Question: I'm writing a model exporter. I want to rotate my whole model 90 degrees in X-axis in the exporter script. The problem is, if the model contains more than one mesh, the mesh positions are wrong. Here's a relevant section of my exporter:
'''
objects = [Object for Object in context.selected_objects if Object.type in ("MESH")]
for obj in objects:
...
mat_x90 = mathutils.Matrix.Rotation(-math.pi/2, 4, 'X')
obj.data.transform(mat_x90)
object[ OBJ.MAT ] = obj.matrix_world.copy()
object[ OBJ.LOC ] = object[ OBJ.MAT ].to_translation()
object[ OBJ.ROT ] = object[ OBJ.MAT ].to_quaternion()
object[ OBJ.SCA ] = object[ OBJ.MAT ].to_scale()
object[ OBJ.UVL ] = None
...
for face in obj.data.tessfaces:
for vertex_id in (0, 1, 2):
vertex_pnt = self.get_vertex_pnt(object, obj.data, face, vertex_id)
mesh.vertices.append( vertex_pnt )
...
def get_vertex_pnt( self, obj_prop, mesh, face, face_vi ):
# position
co = obj_prop[ OBJ.LOC ] +
mathutils.Vector(obj_prop[OBJ.ROT] * mathutils.Vector([
mesh.vertices[face.vertices[face_vi]].co[0] * obj_prop[OBJ.SCA][0], \
mesh.vertices[face.vertices[face_vi]].co[1] * obj_prop[OBJ.SCA][1], \
mesh.vertices[face.vertices[face_vi]].co[2] * obj_prop[OBJ.SCA][2] ]))
'''
If I don't apply the 90 degrees rotation in the beginning of the loop, mesh positions are ok, but the model is 90 degrees rotated in X-axis which I don't want.
Basically, I want to to this operation in a script:
1. (done manually) Select all meshes you want to export
2. Press 'r' to activate rotation
3. Press 'x' and rotate 90 degrees
Edit: Attached a screenshot before and after exporting from Blender:

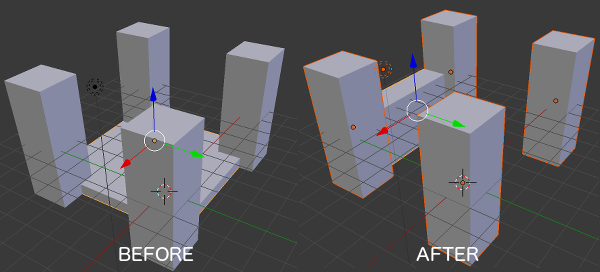
Answer: Finally found an <URL>:
'''
def get_override(area_type, region_type):
for area in bpy.context.screen.areas:
if area.type == area_type:
for region in area.regions:
if region.type == region_type:
override = {'area': area, 'region': region}
return override
#error message if the area or region wasn't found
raise RuntimeError("Wasn't able to find", region_type," in area ", area_type,
"
Make sure it's open while executing script.")
#we need to override the context of our operator
override = get_override( 'VIEW_3D', 'WINDOW' )
#rotate about the X-axis by 45 degrees
bpy.ops.transform.rotate(override, value=6.283/8, axis=(1,0,0))
'''